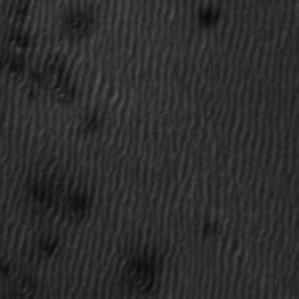
Label: frost